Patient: sex F, age 51
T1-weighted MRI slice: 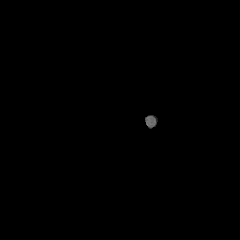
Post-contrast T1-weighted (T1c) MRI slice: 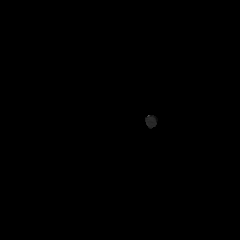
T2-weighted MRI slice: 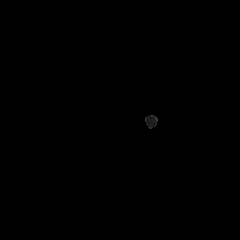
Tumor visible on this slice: no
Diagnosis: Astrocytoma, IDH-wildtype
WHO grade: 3